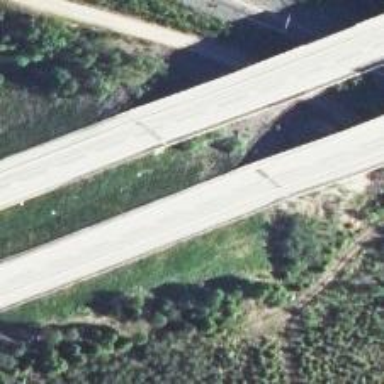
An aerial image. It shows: Motorway bridge.